Current action and preconditions to check: trajectory_clear

Your task: For each precondition in the list above, predict whether it will hold at this action.

Consider the current scene as observed from the mobile robot's camera, and analyze the predicted future states of all dynamic agents (e.g., people, animals, vehicles, or any moving entities) within the NEXT SECOND.

IMPORTANT: Only answer "very likely" if you are absolutely certain—based on strong, clear evidence—that a dynamic agent will violate the precondition in the predicted future state. Do NOT answer "very likely" for unlikely, ambiguous, or low-probability risks.

Ask yourself for each precondition: Is there a high probability, with clear and convincing evidence, that the predicted future states of any dynamic agent will interfere with the predicted future state of the currently executing action within the NEXT SECOND, causing that precondition to fail?

Assess the risk level based on these predictions. Use "likely" or "very likely" if motions create a clear risk of interference.

Use "neutral" or "improbable" if agents are nearby but their predicted paths are clearly diverging or non-conflicting.

Failure Risk Categories: "very improbable", "improbable", "neutral", "likely", "very likely"

Answer Format: Output ONLY the probability_of_failure value from these categories: "very improbable", "improbable", "neutral", "likely", "very likely"

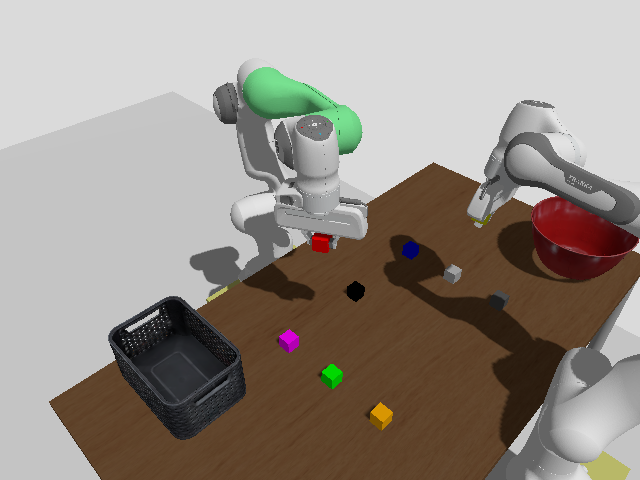

Answer: very improbable